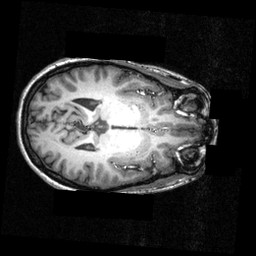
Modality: T1w
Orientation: axial
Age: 23
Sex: female
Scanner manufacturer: siemens
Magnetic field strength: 3.951 T
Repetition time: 1.5 s
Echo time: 0.00335 s